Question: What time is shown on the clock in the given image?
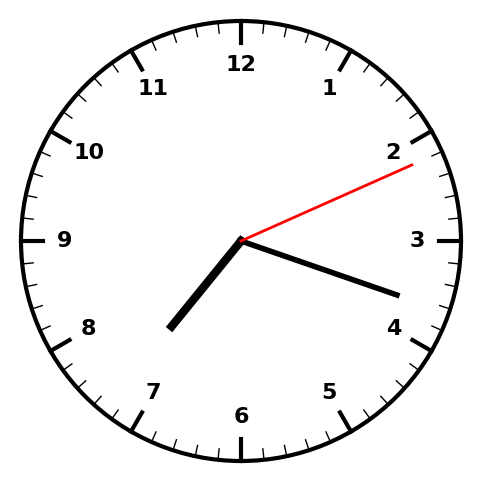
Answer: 07:18:11